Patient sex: F
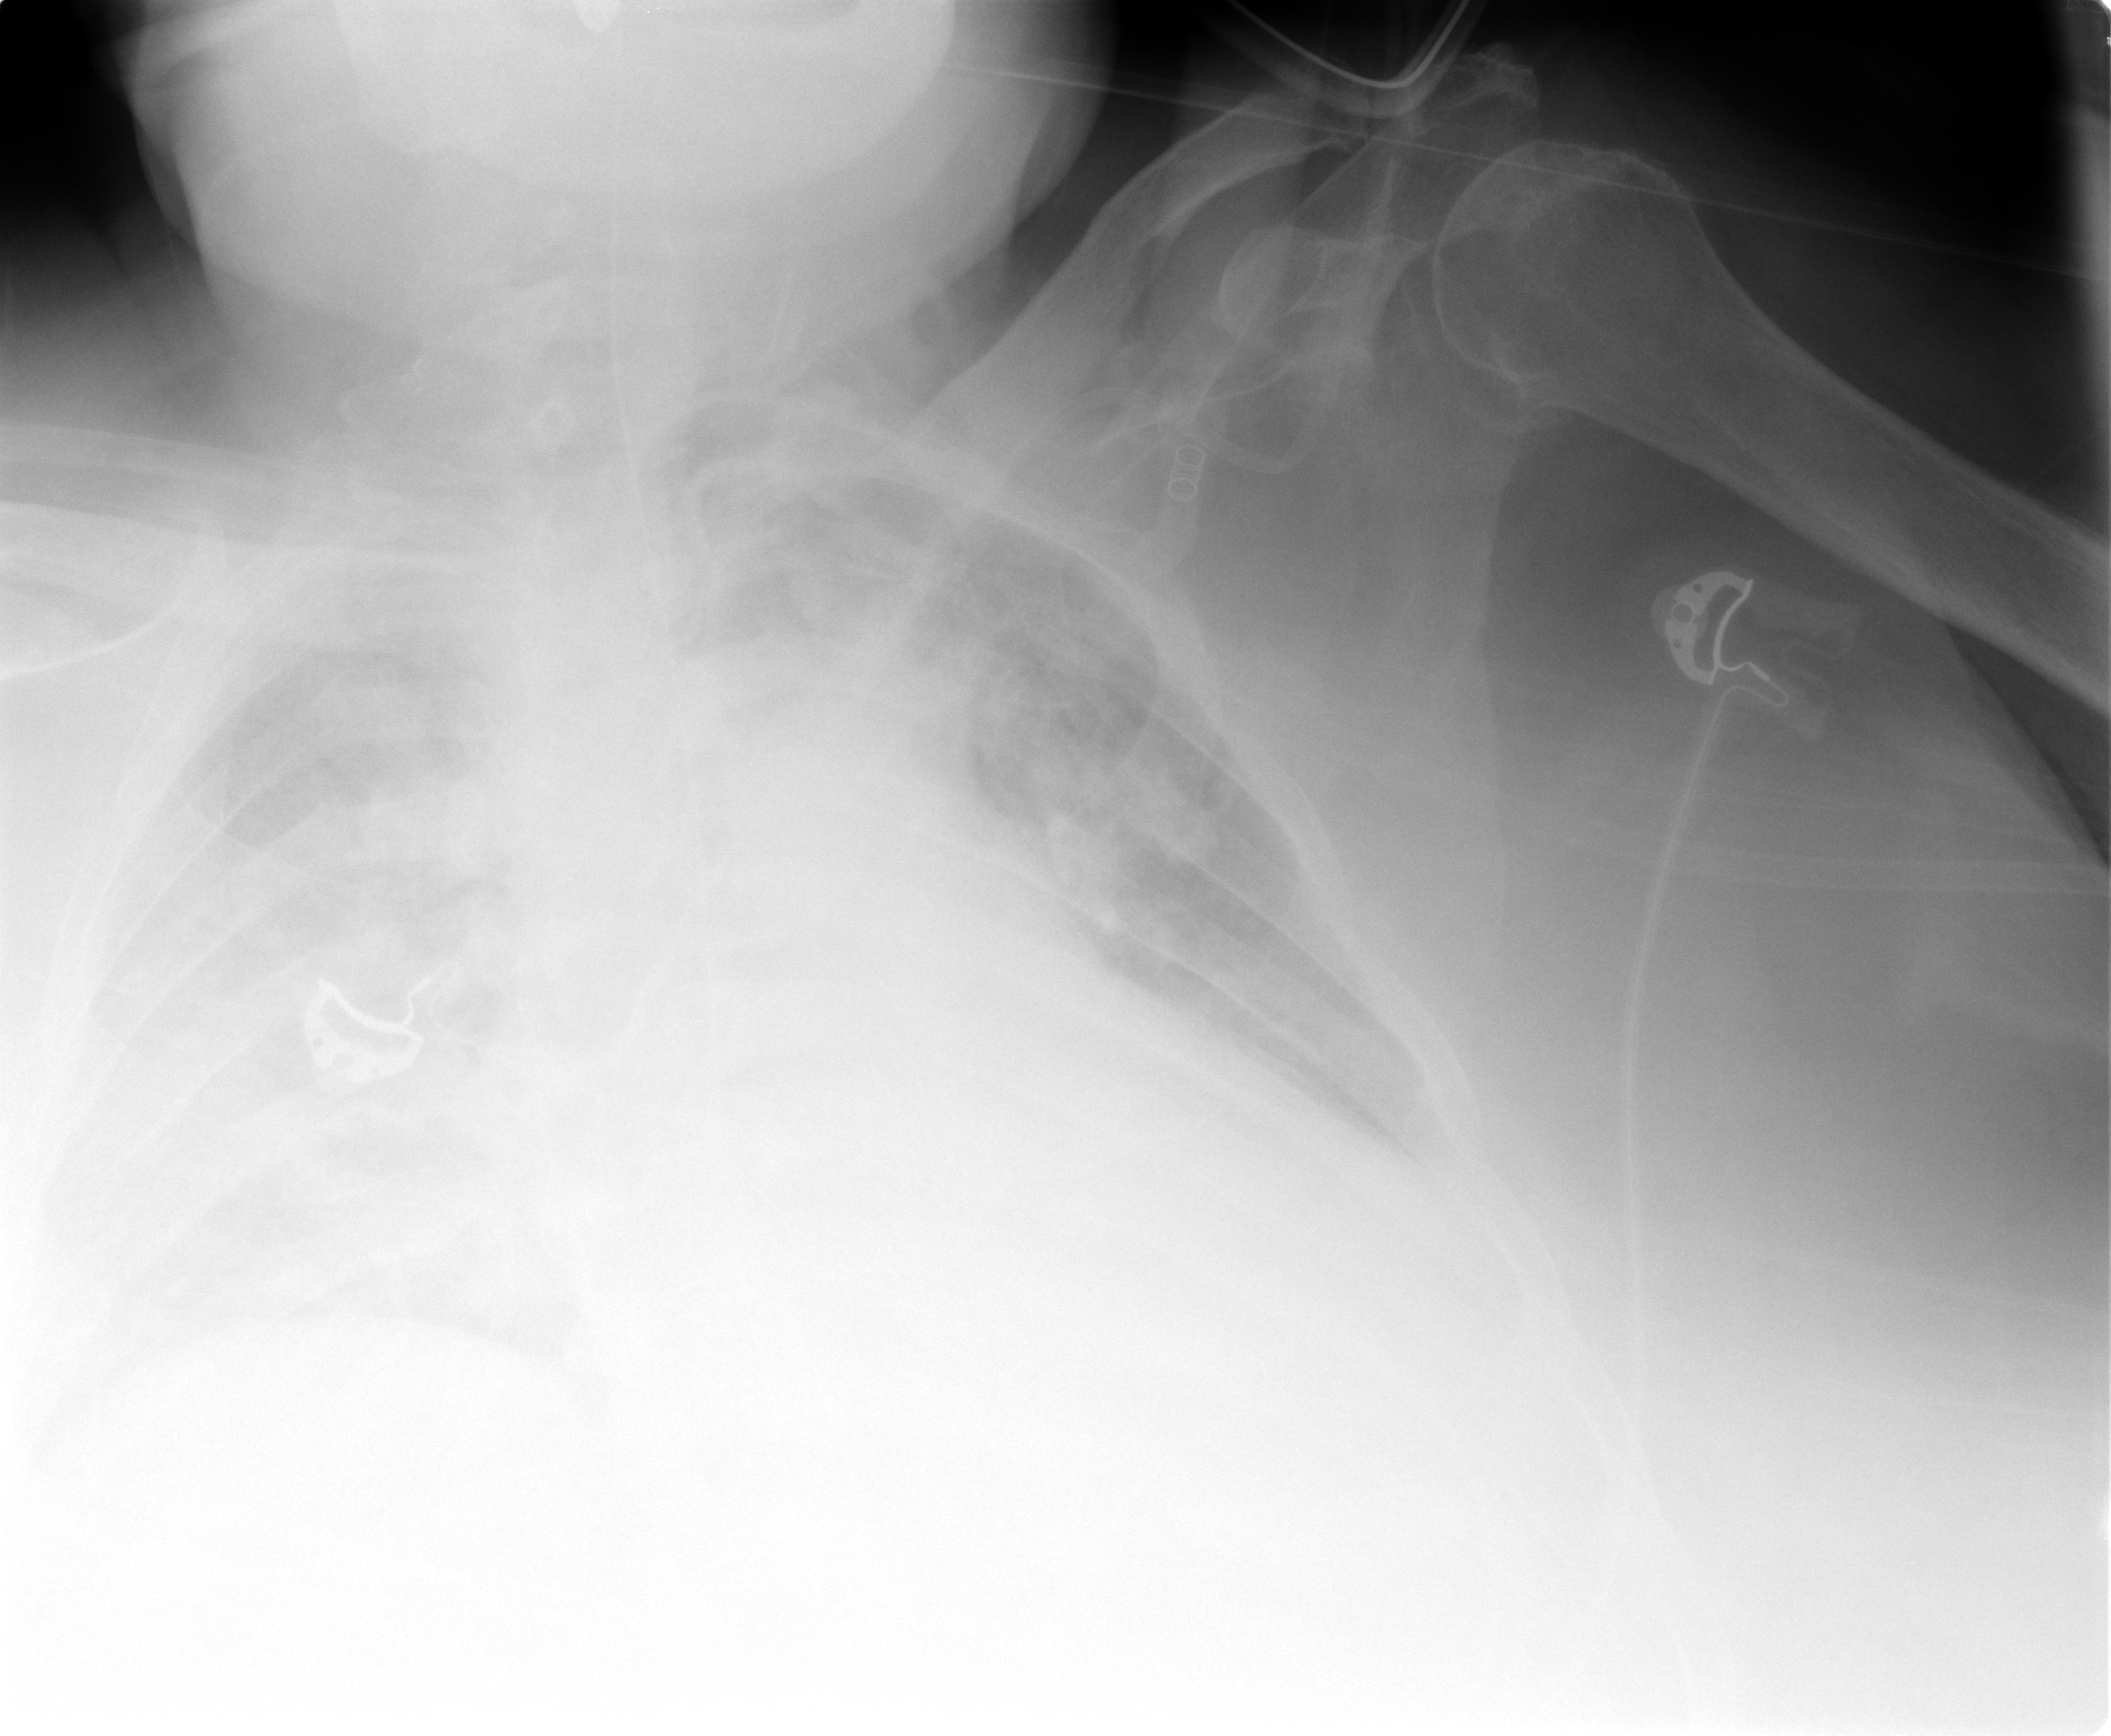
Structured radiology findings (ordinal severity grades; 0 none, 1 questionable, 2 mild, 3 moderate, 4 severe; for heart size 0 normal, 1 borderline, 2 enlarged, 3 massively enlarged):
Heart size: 2
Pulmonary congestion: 3
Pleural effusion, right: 3
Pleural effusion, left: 2
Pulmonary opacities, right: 3
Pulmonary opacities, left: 2
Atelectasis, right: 3
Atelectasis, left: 2